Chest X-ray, AP view. Patient: 55 years old, sex F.
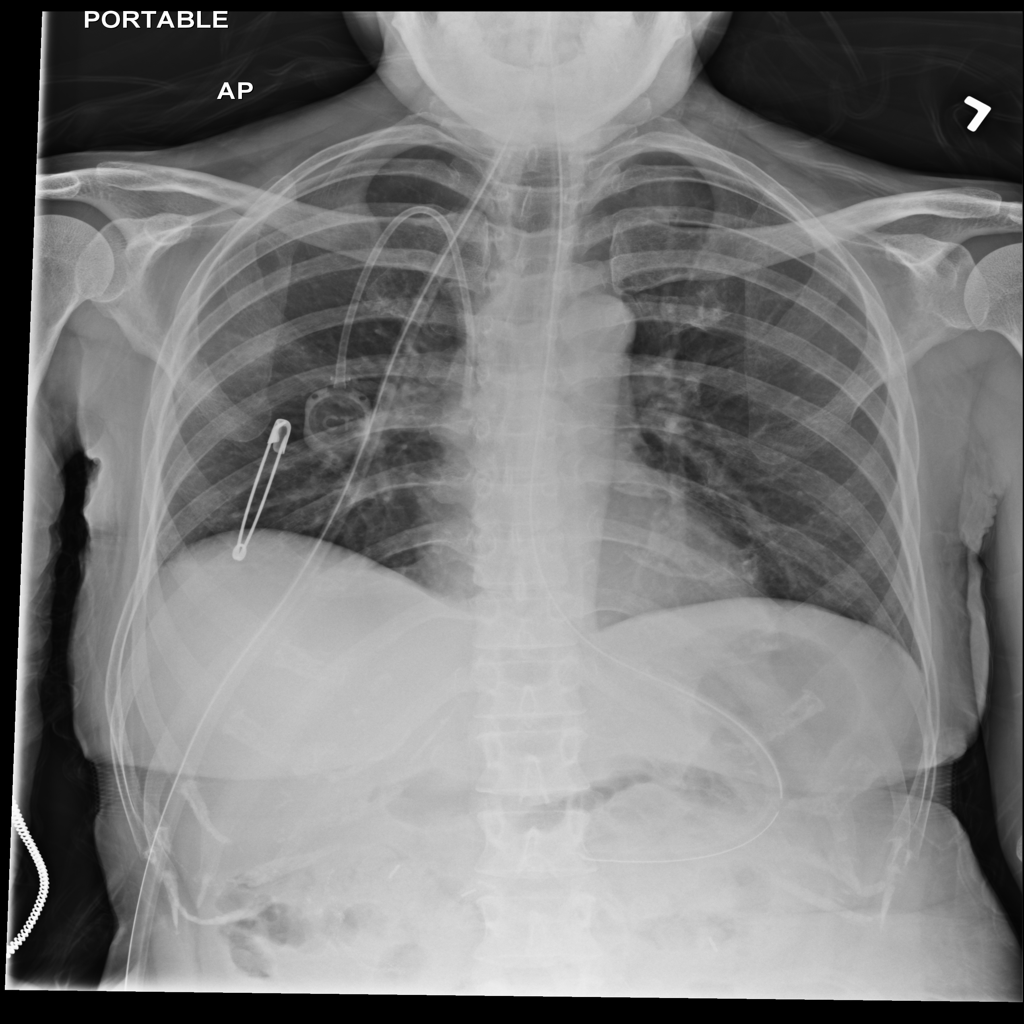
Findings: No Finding